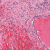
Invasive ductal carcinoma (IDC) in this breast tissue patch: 1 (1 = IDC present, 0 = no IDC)